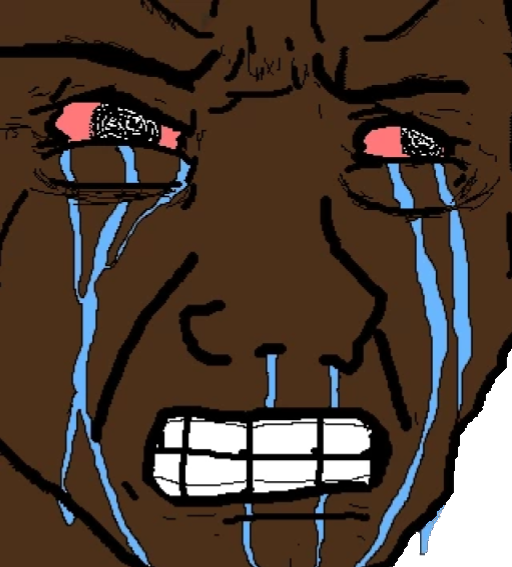
Label: 5_Blackjak